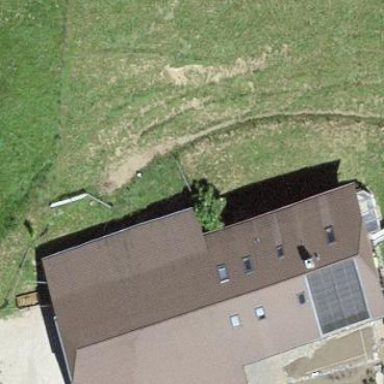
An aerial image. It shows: Farm building.